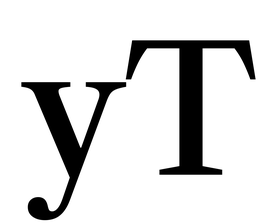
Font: LibreCaslonText_Medium